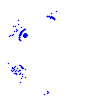
Particle: electron